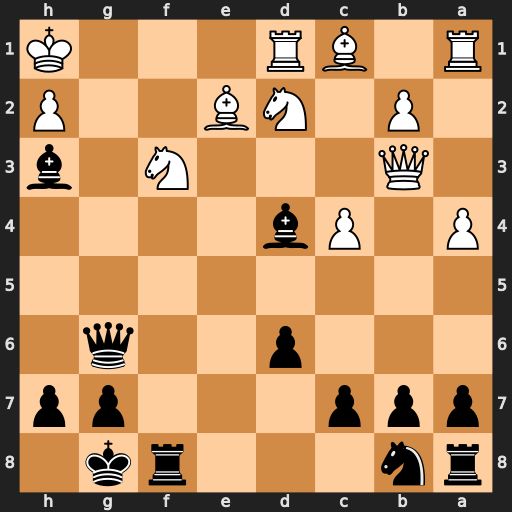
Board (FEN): rn3rk1/ppp3pp/3p2q1/8/P1Pb4/1Q3N1b/1P1NB2P/R1BR3K
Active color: b
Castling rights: -
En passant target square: -
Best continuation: Qg2#